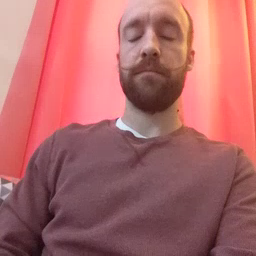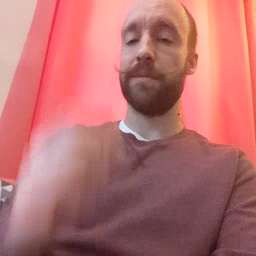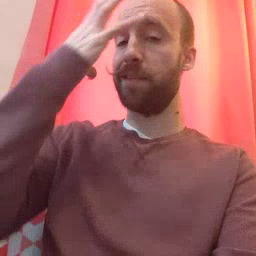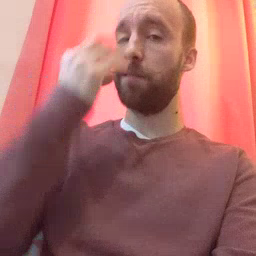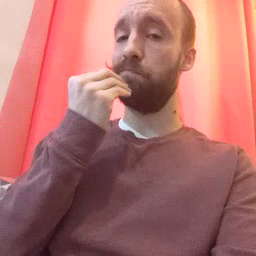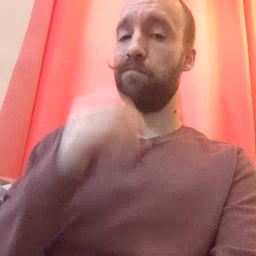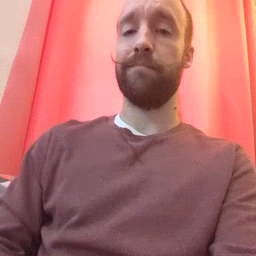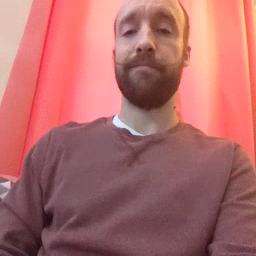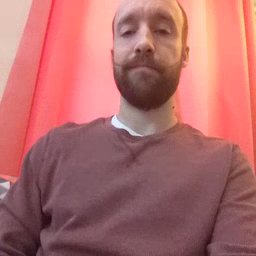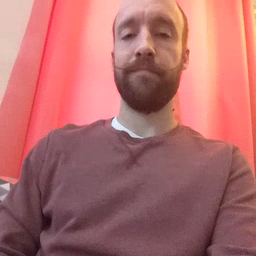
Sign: sleep